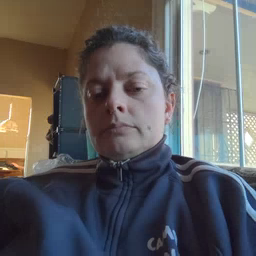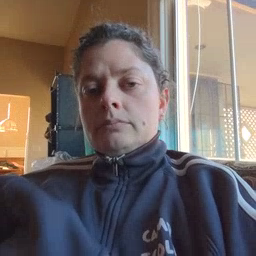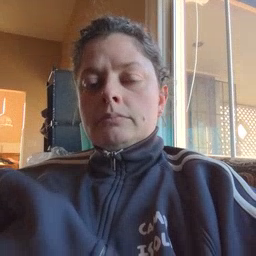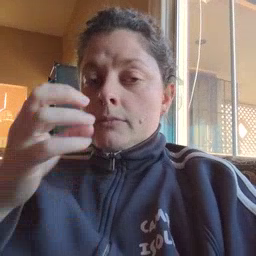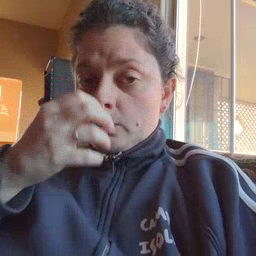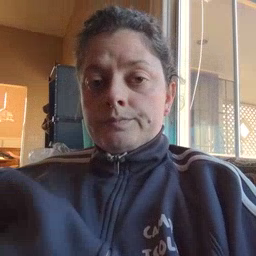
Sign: clown